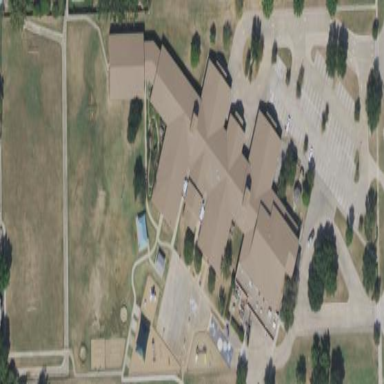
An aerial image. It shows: School.